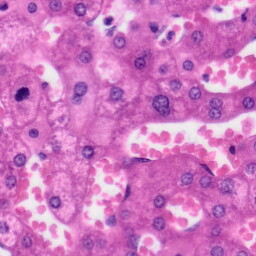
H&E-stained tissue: Liver